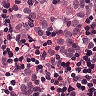
Metastatic tissue present: yes